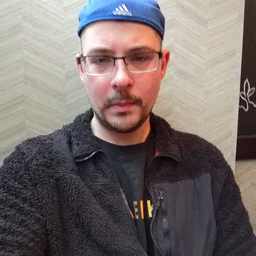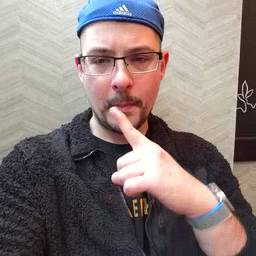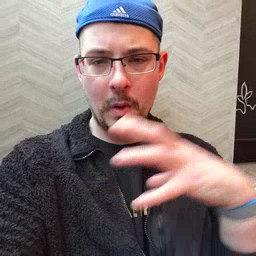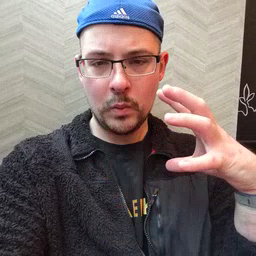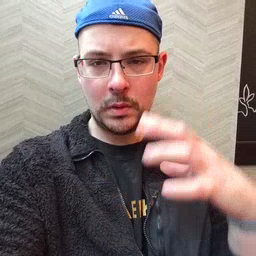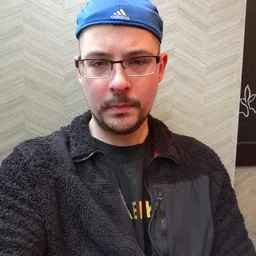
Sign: balloon